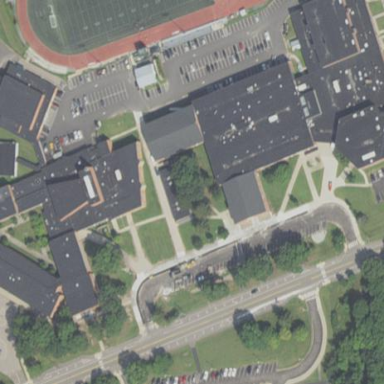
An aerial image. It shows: School building.